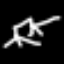
Label: frog